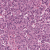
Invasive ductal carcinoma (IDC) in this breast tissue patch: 1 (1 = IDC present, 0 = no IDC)